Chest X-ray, AP view. Patient: 47 years old, sex F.
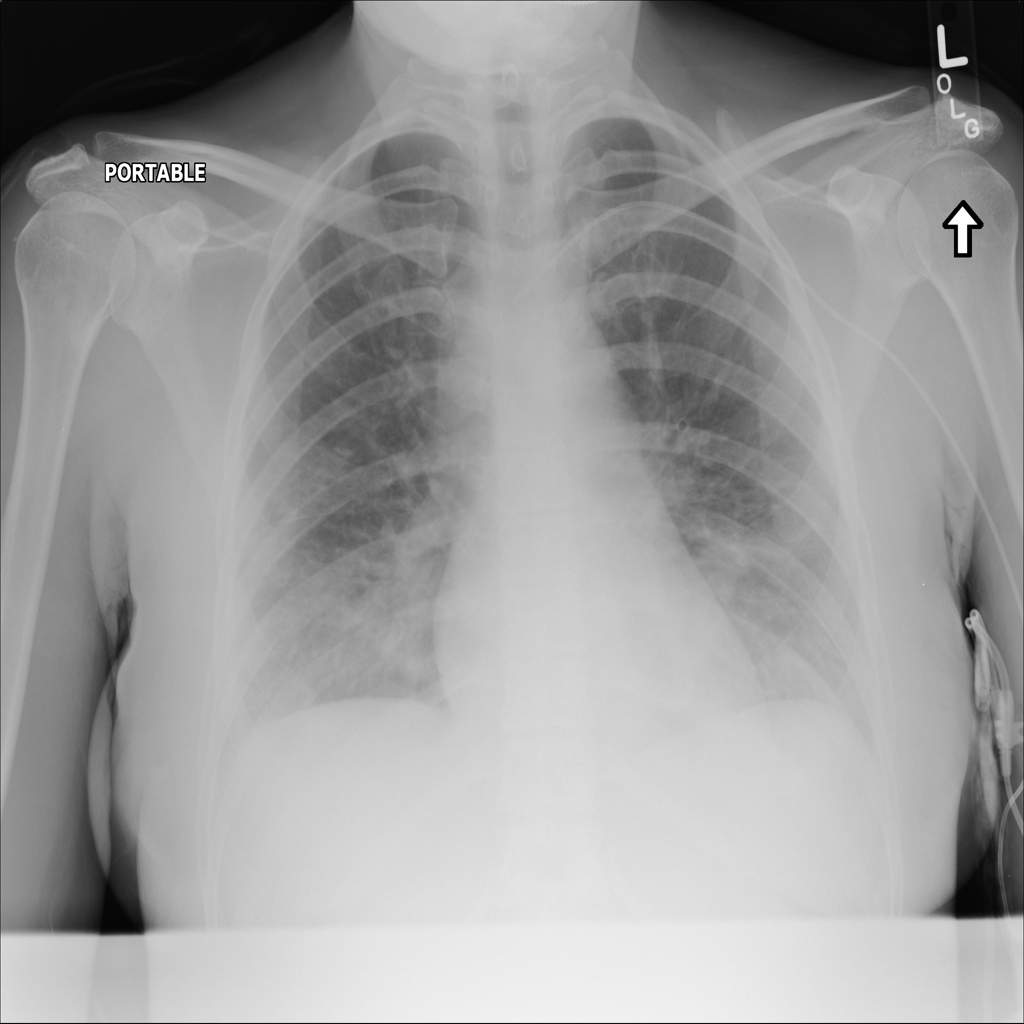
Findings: No Finding